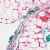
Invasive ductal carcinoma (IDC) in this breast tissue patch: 0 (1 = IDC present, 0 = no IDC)